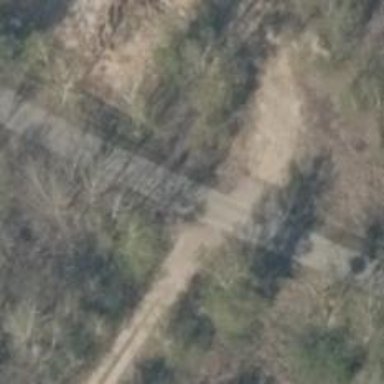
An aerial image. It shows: Asphalt service road.